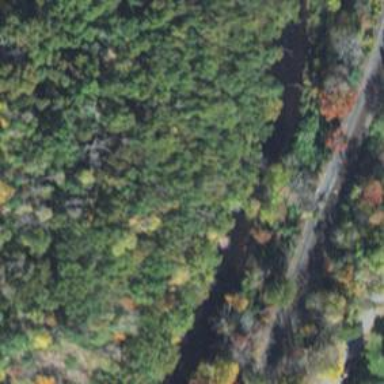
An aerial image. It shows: Abandoned railway bridge.